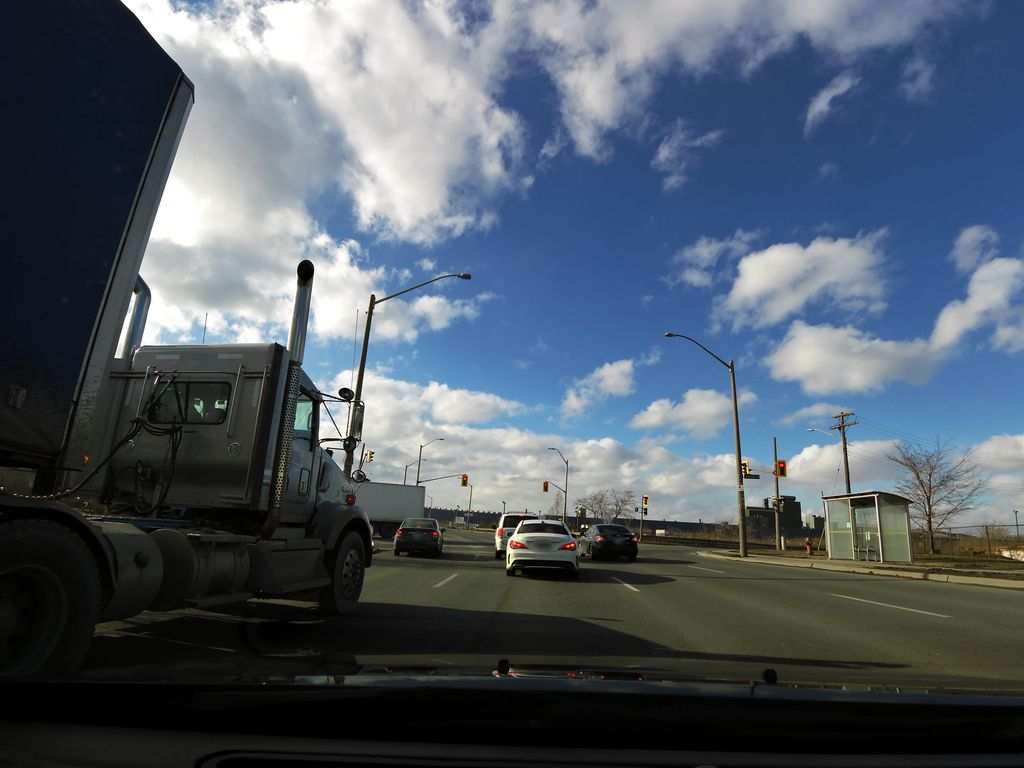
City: hamilton